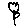
Label: flower